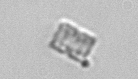
Label: Bacillariophyceae_morphotype1